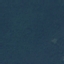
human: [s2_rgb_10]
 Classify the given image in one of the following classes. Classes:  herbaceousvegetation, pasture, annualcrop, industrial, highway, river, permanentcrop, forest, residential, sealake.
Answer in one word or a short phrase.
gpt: Forest